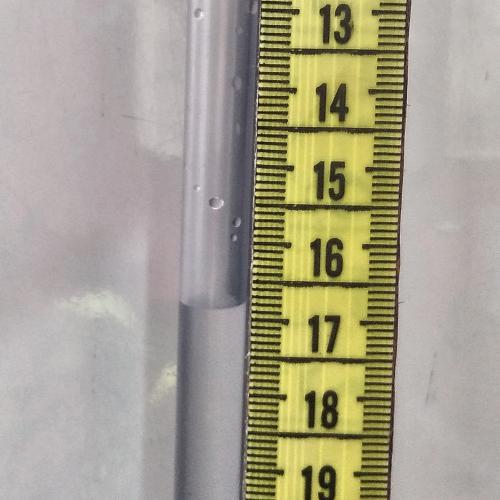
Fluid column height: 16.8 cm